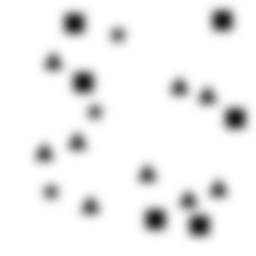
Squares: 6
Triangles: 9
Stars: 3
Total shapes: 18